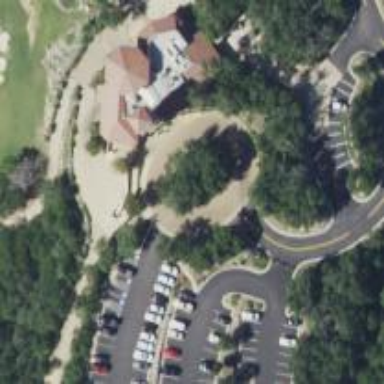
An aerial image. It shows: Path for both road and golf.